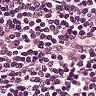
Metastatic tissue present: no